Aerial crown-view tile of a tropical tree (Barro Colorado Island, Panama), acquired 20240918:
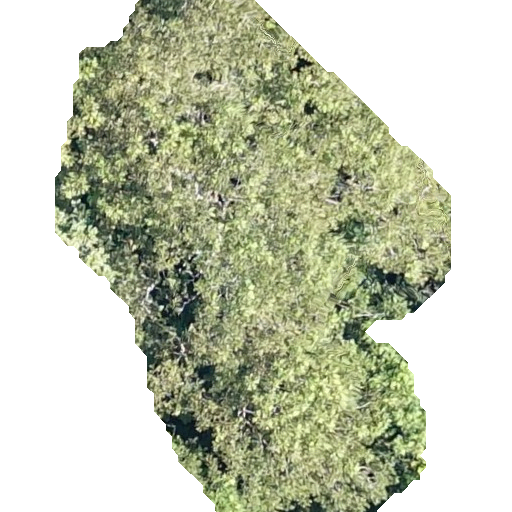
Species: Dipteryx oleifera
GBIF accepted scientific name: Dipteryx oleifera
Crown area: 232.113 m²